Question: Im having an issue where a query with a simple join is returning duplicate records. Heres the code that i have:
'''
SELECT DR.DOCUMENTNAME, DR.REVISIONNUMBER, BD.DOCUMENTDATA
FROM DOCUMENTREVISION DR LEFT JOIN
BINARYDOCUMENT BD
ON DR.DOCUMENTARCHIVENUMBER = BD.DOCUMENTSUBGROUP
WHERE BD.DOCUMENTSUBGROUP = '160200001''
'''
This returns:

As a note, im unable to use distinct since DocumentData column is an image data type. Any help is appreciated. Thank you
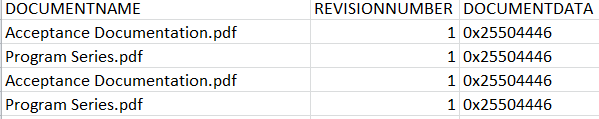
Answer: This is from other solution but just slight modification with 'TOP' clause :
'''
SELECT DR.DOCUMENTNAME, DR.REVISIONNUMBER,
(SELECT TOP (1) BD.DOCUMENTDATA
FROM BINARYDOCUMENT BD
WHERE DR.DOCUMENTARCHIVENUMBER = BD.DOCUMENTSUBGROUP
) as DOCUMENTDATA
FROM DOCUMENTREVISION DR
WHERE DR.DOCUMENTARCHIVENUMBER = '160200001';
'''
You can also simplify the same with 'APPLY' :
'''
SELECT DR.DOCUMENTNAME, DR.REVISIONNUMBER, BD.DOCUMENTDATA
FROM DOCUMENTREVISION DR OUTER APPLY
( SELECT TOP (1) BD.DOCUMENTDATA
FROM BINARYDOCUMENT BD
WHERE DR.DOCUMENTARCHIVENUMBER = BD.DOCUMENTSUBGROUP
) BD;
WHERE DR.DOCUMENTARCHIVENUMBER = '160200001';
'''